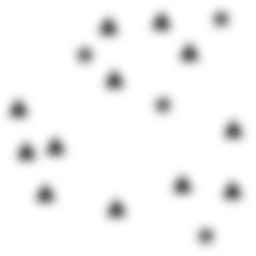
Squares: 0
Triangles: 12
Stars: 4
Total shapes: 16